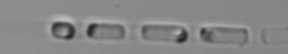
Label: Skeletonema